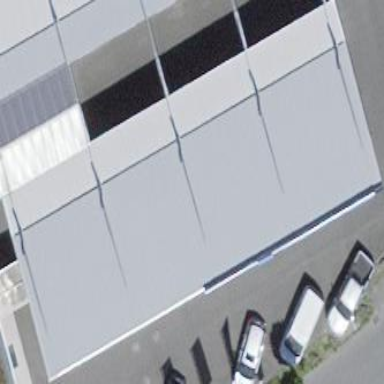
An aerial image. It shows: View of roof of building.